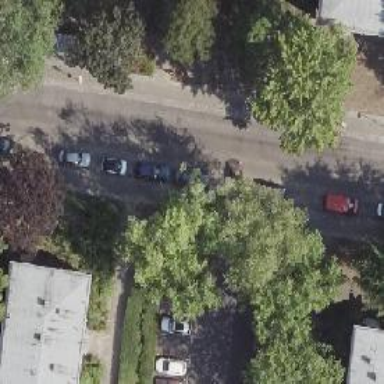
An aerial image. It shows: Residential road with separate concrete plate sidewalks.